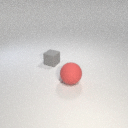
large red rubber sphere to the right of small gray rubber cube